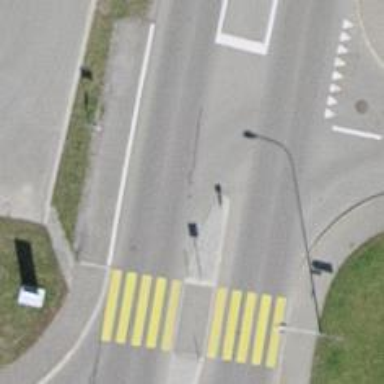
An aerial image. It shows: Public transport stop position.